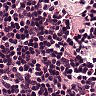
Metastatic tissue present: no